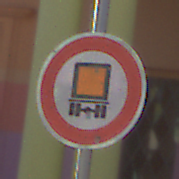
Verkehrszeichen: VerbotKennzeichnungspflichtigeKraftfahrzeugeGefaehrlicheGueter
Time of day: MorningAfternoon
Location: Outdoor (Special)
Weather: PartlyCloudy
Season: NotSpecified
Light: Natural